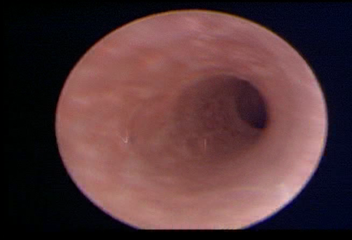
Modality: WLC
Class: Normal mucosa
Bladder cancer association: No